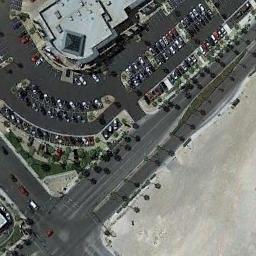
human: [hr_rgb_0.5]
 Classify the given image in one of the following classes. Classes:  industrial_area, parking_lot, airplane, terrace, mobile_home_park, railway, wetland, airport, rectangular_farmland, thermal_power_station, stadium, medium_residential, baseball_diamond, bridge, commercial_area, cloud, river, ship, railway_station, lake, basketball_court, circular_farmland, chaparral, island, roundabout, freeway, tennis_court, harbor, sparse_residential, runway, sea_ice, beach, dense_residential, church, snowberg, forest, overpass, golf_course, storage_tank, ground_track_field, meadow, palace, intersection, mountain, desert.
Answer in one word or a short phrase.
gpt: parking_lot